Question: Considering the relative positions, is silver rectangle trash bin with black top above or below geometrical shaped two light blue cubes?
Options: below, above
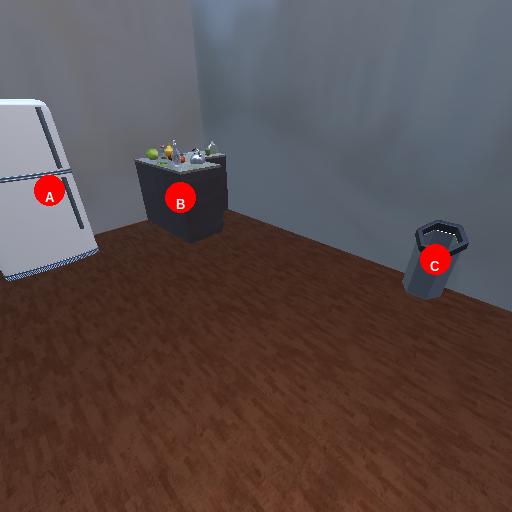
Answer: below